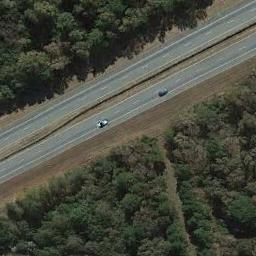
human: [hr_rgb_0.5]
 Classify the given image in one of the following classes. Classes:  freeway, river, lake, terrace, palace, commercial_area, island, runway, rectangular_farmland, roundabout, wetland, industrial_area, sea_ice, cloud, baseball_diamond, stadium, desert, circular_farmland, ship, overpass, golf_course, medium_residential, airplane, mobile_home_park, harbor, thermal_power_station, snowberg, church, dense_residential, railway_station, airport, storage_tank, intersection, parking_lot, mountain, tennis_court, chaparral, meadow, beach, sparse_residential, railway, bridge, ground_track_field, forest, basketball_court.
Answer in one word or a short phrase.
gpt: freeway